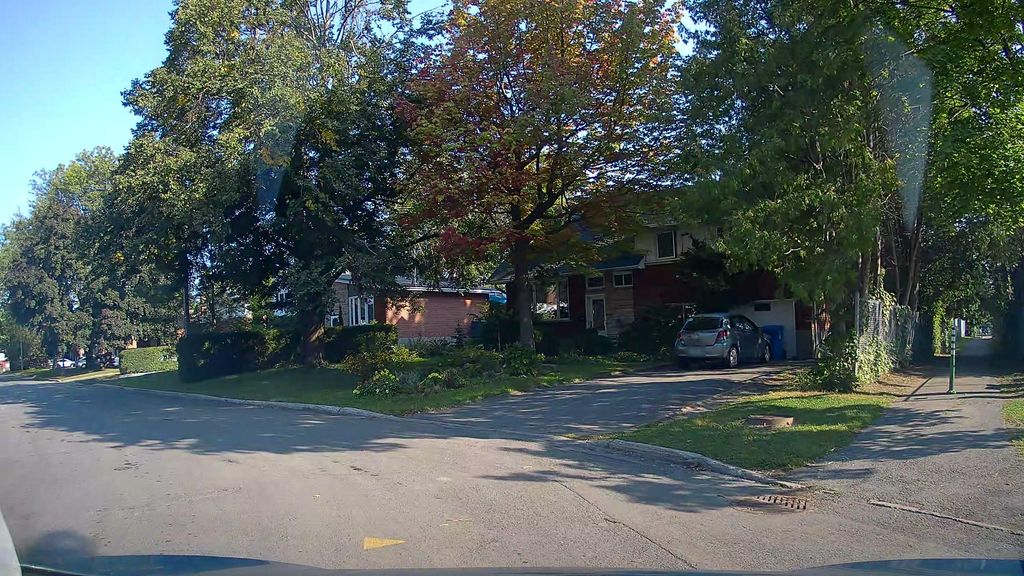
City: montreal